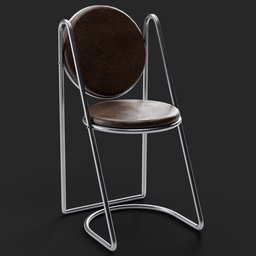
Label: furniture